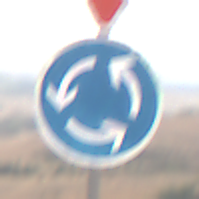
Verkehrszeichen: Kreisverkehr
Zusatzzeichen oben: VorfahrtGewaehren
Umgebung: Outdoor, Nature
Tageszeit: MorningAfternoon
Wetter: Overcast
Licht: Natural
Jahreszeit: NotSpecified
Kontrast: LowContrast